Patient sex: M
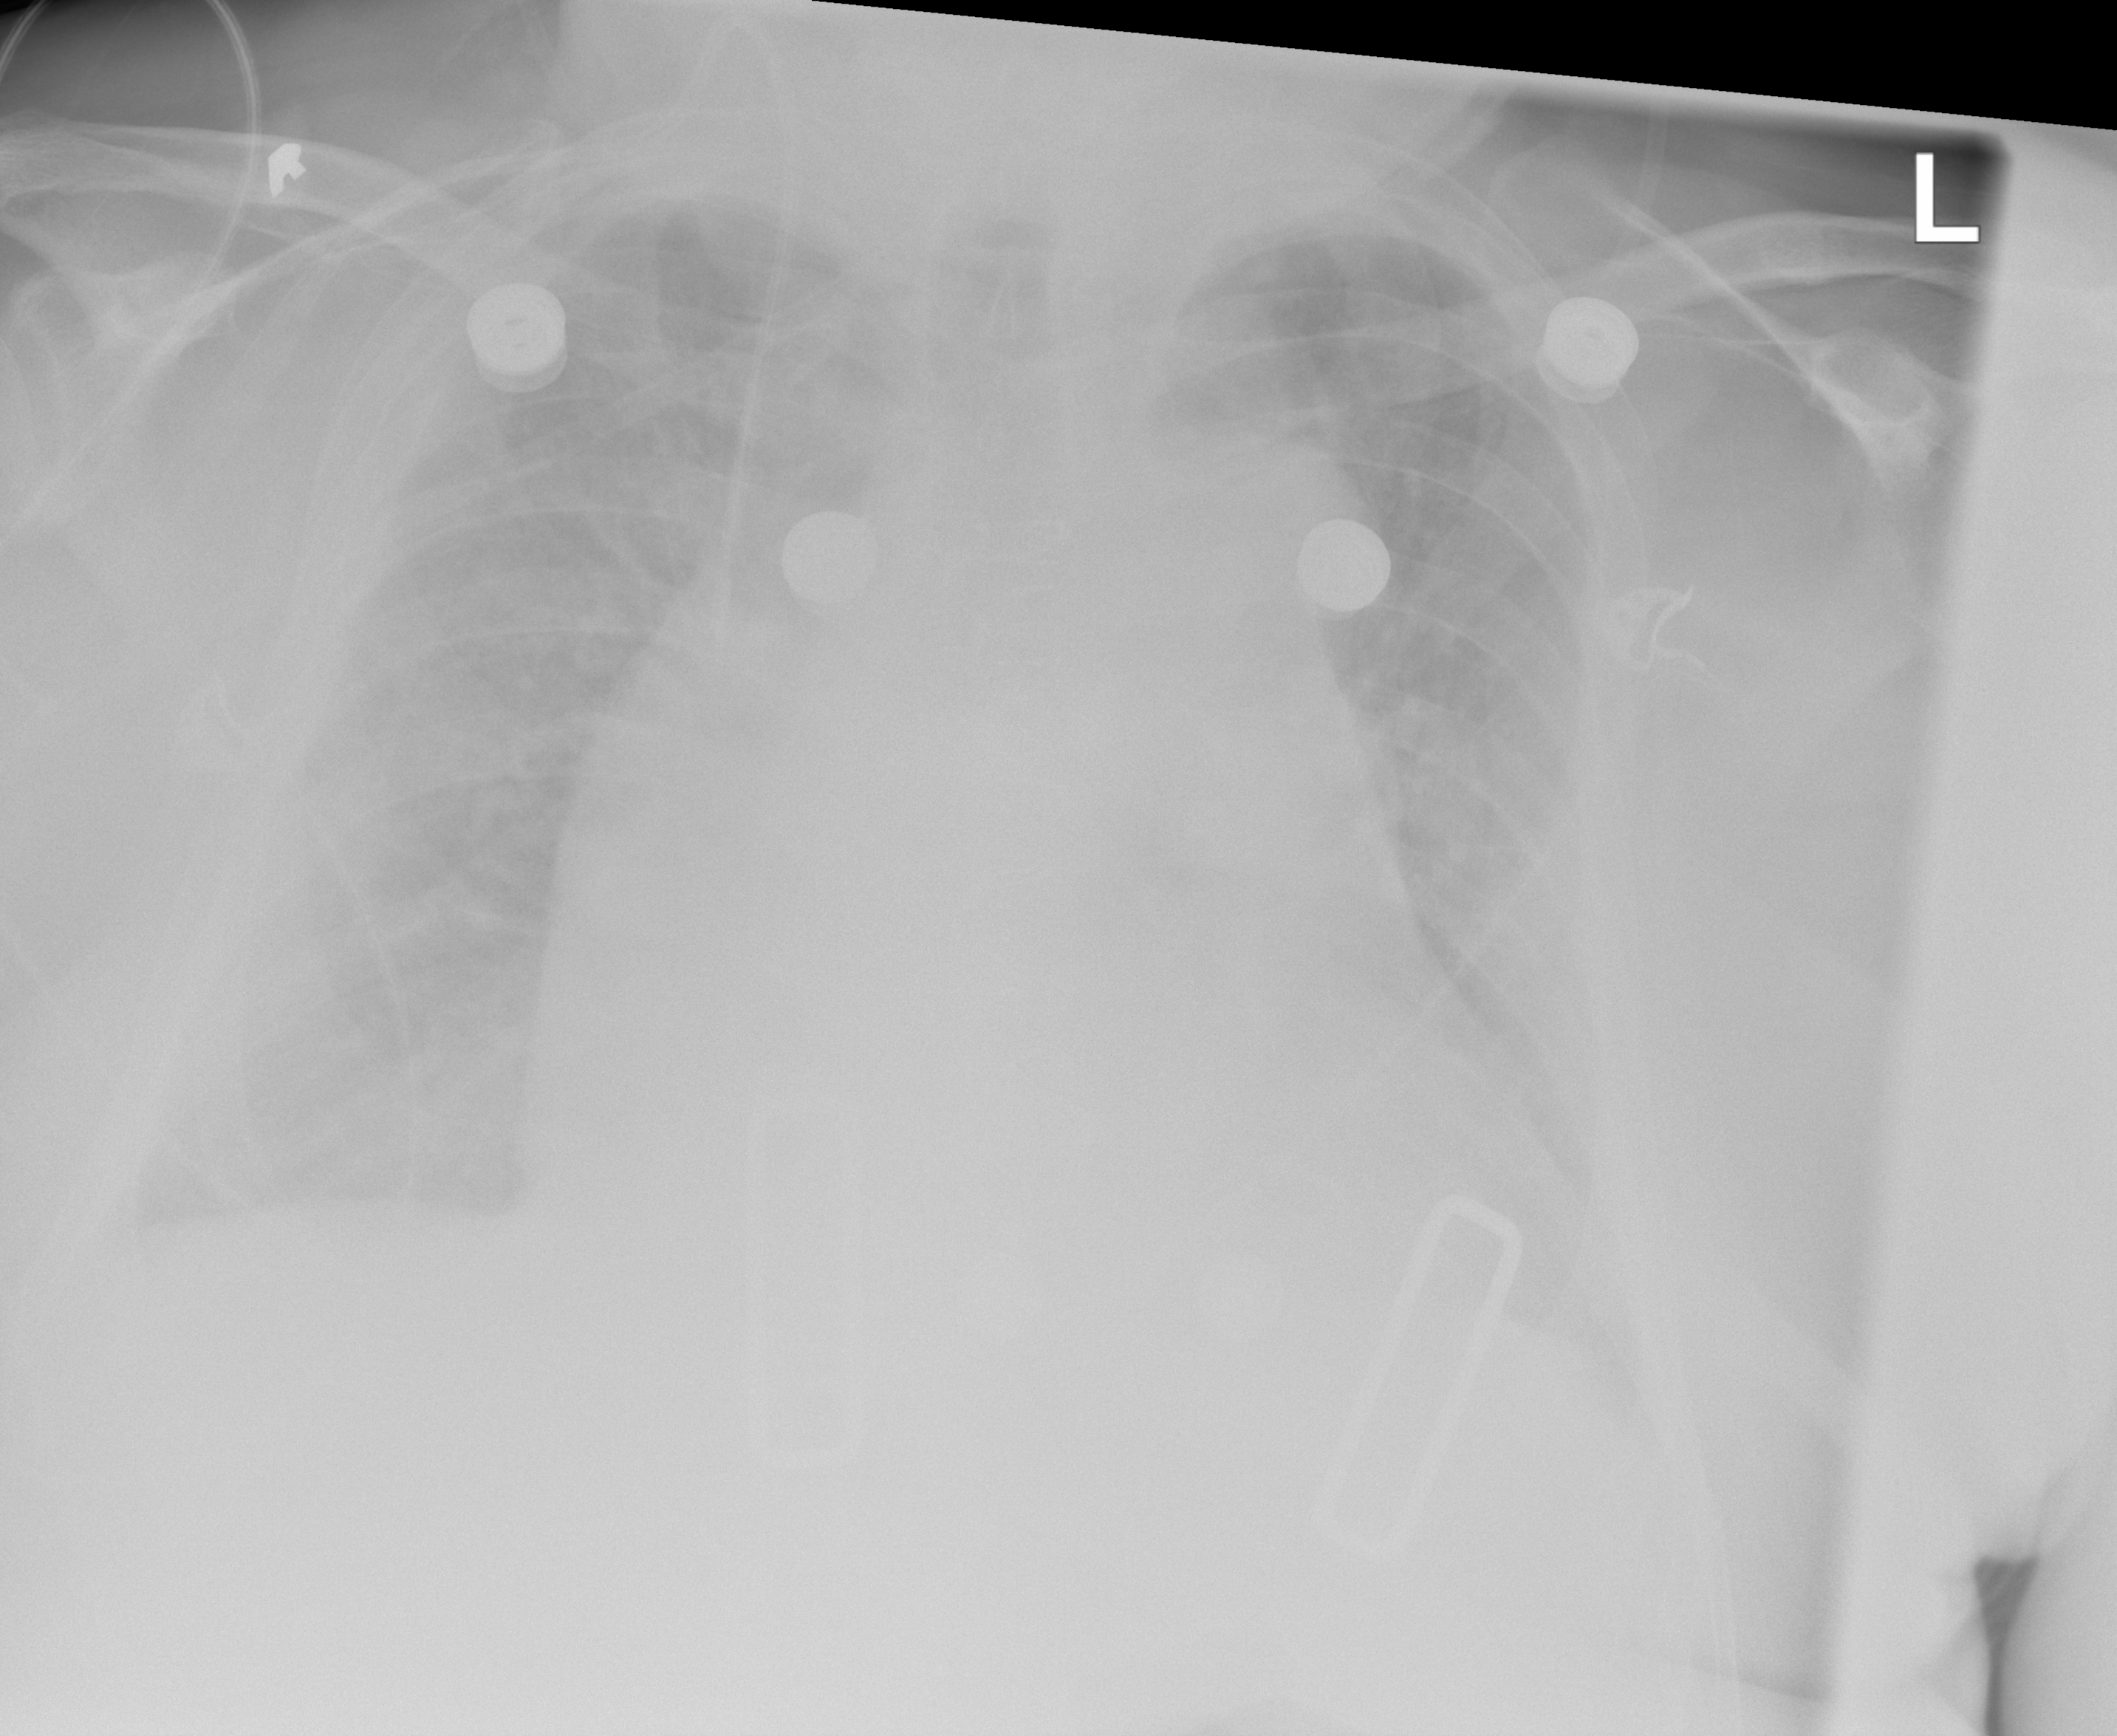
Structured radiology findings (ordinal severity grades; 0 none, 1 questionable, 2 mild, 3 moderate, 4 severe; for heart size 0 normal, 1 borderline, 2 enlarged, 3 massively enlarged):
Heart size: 3
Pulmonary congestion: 2
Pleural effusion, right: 2
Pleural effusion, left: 2
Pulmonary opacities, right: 0
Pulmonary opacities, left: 0
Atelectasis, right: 0
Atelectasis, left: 0